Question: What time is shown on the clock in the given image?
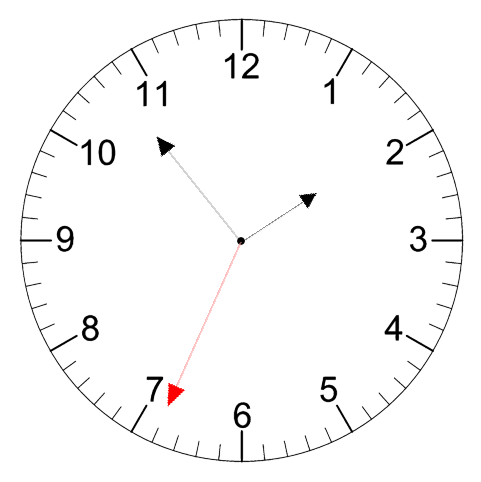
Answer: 01:53:34